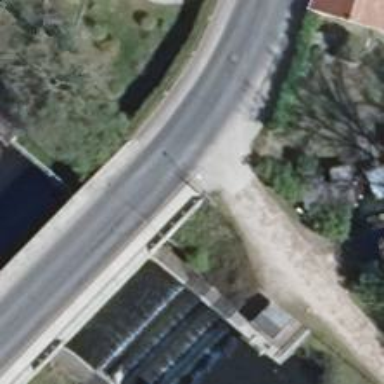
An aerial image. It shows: Secondary road bridge with asphalt surface and concrete sidewalks on both sides.